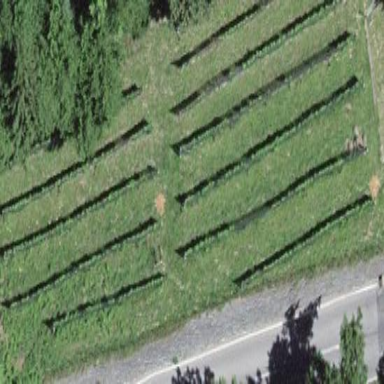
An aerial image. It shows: Beautiful vineyard in the countryside.